Field crop: maize
Growth stage: 2
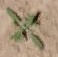
Species: atriplex